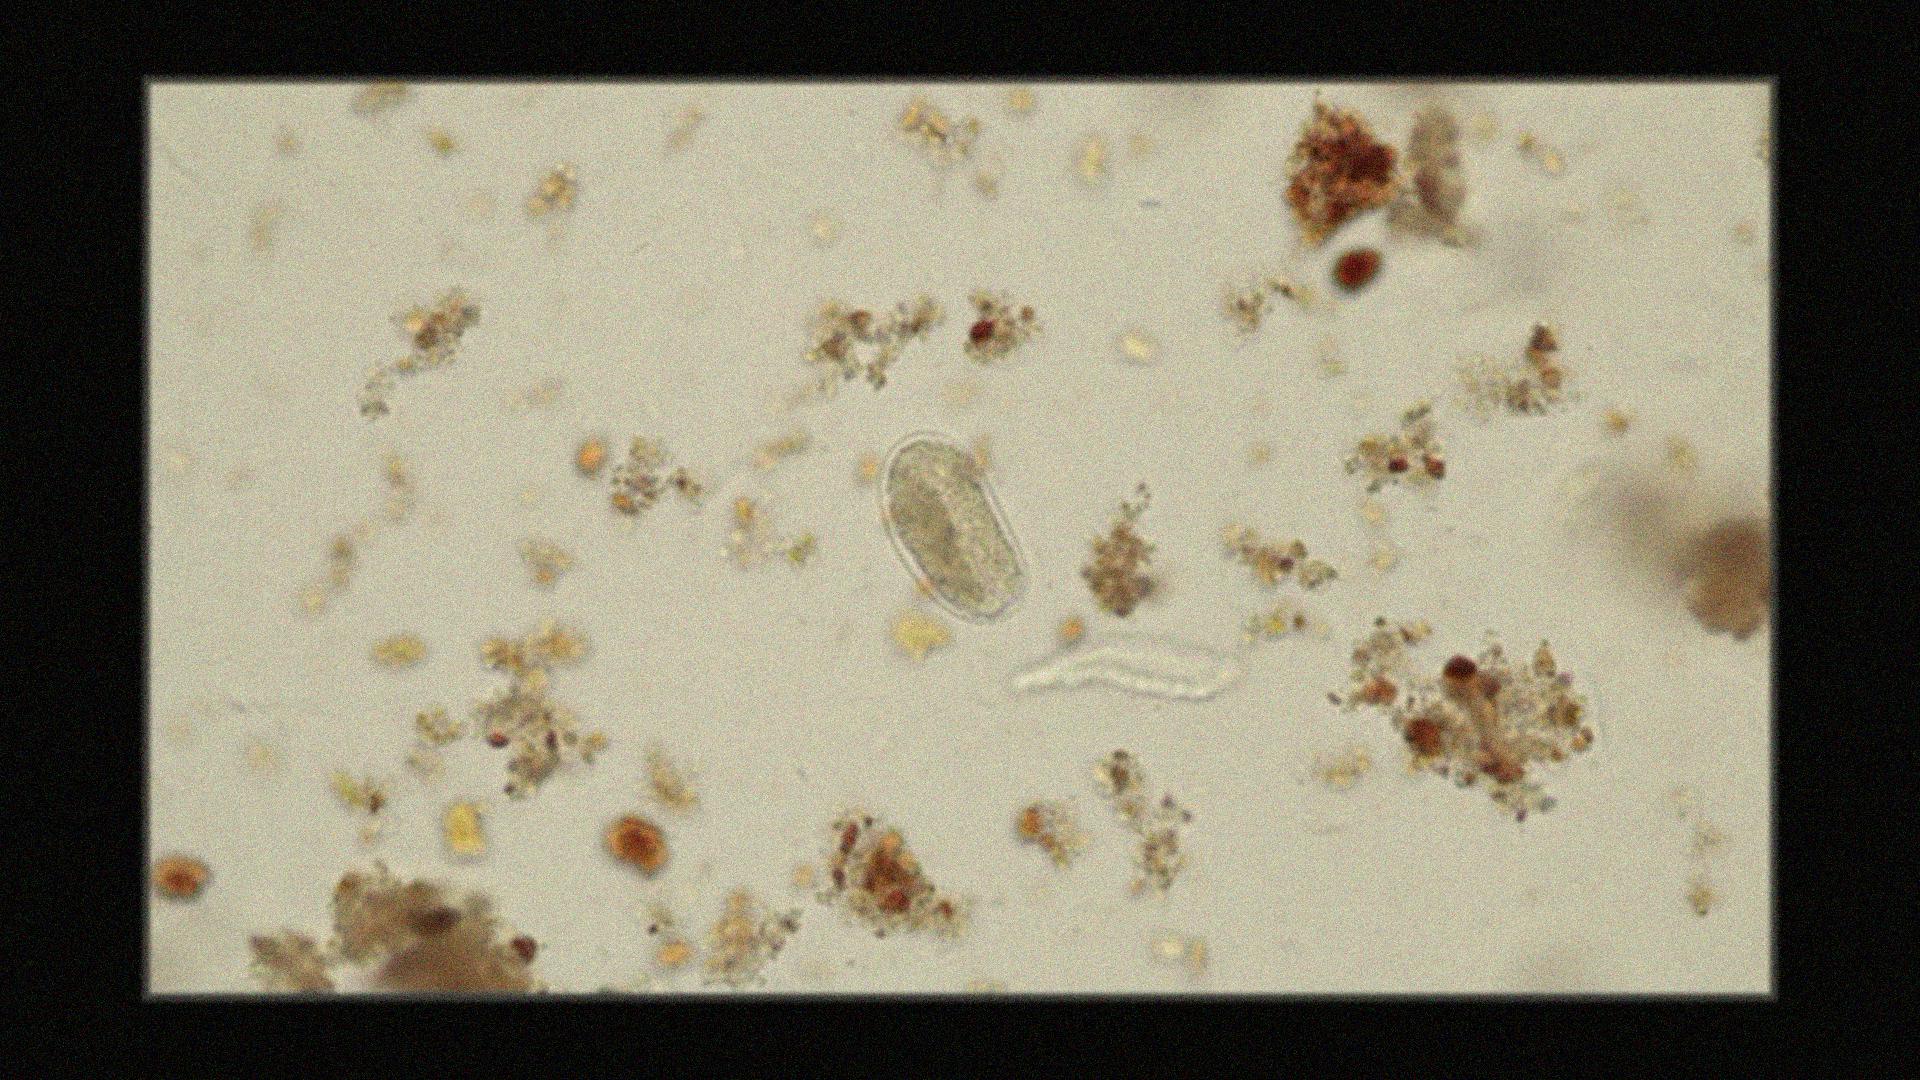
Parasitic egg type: Hookworm egg